Field crop: tomato
Growth stage: 1
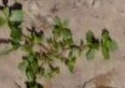
Species: portulaca